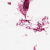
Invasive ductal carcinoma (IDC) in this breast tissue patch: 0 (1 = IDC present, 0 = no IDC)